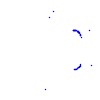
Particle: kaon